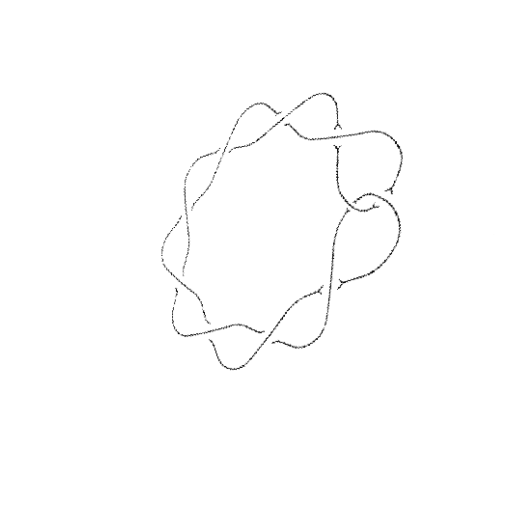
Crossing number: 10